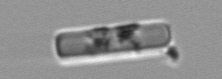
Label: Guinardia_delicatula